Field crop: maize
Growth stage: 2
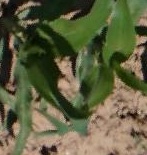
Species: maize